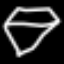
Label: diamond